Aerial crown-view tile of a tropical tree (Barro Colorado Island, Panama), acquired 20241014:
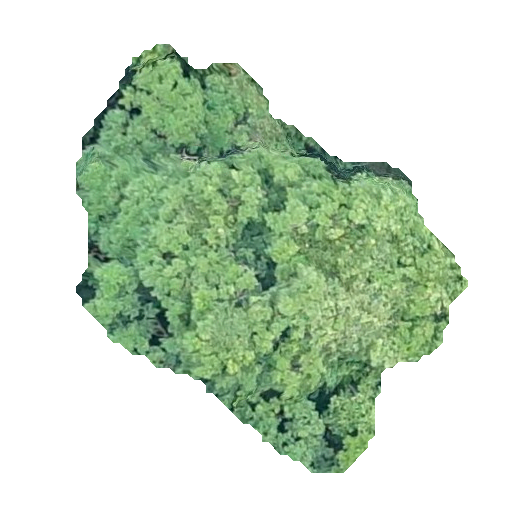
Species: Simarouba amara
GBIF accepted scientific name: Simarouba amara
Crown area: 156.414 m²